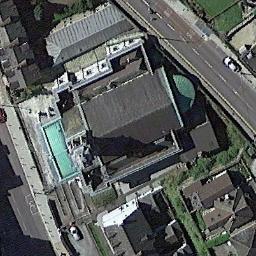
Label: church